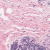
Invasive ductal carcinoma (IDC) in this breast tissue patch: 0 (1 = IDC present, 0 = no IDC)